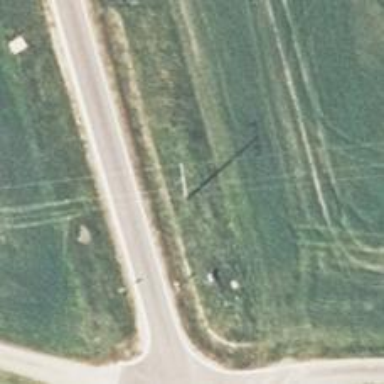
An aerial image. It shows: Minor power line.